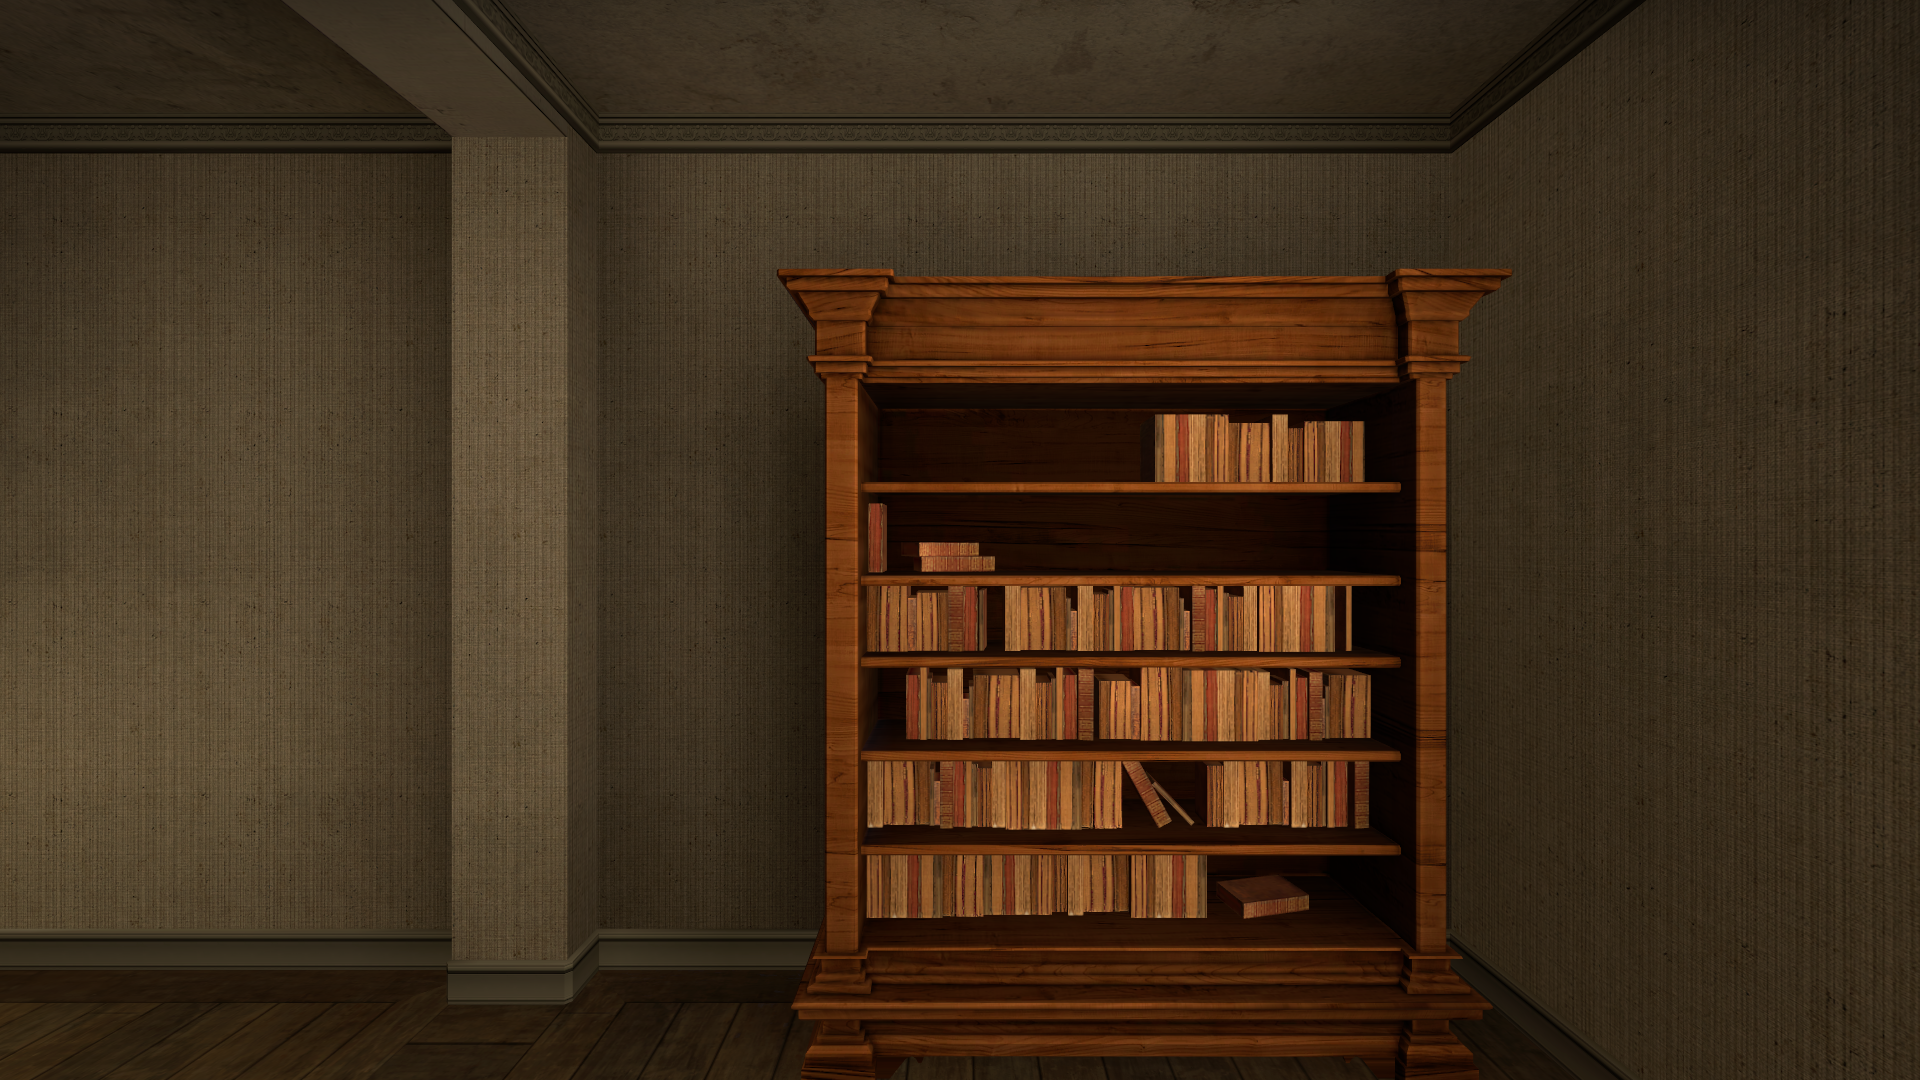
Map: de_inferno